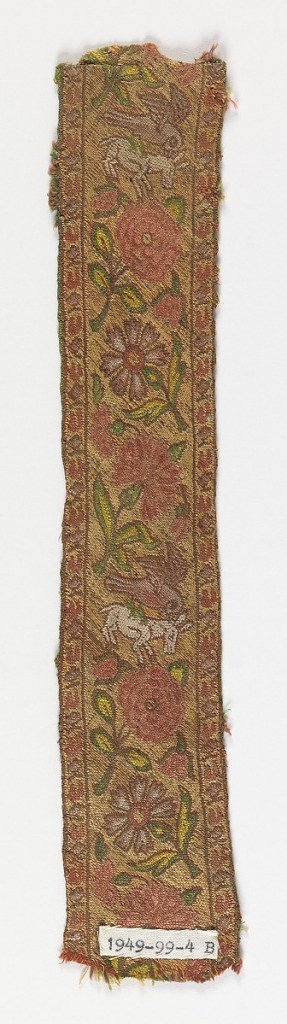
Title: Fragment
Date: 17th–early 18th century
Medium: silk, metallic yarns Technique: twill weave
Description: Narrow band showing repeating pattern of flowers and birds.